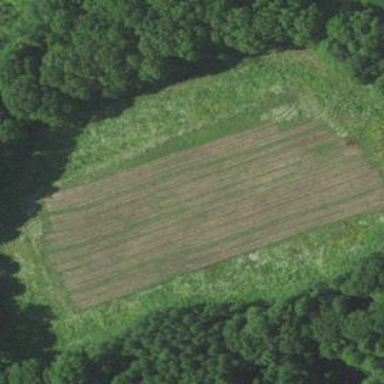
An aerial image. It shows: Wildlife opening within meadow area.